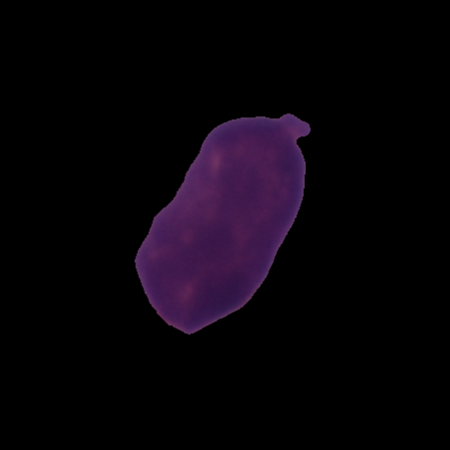
Label: healthy